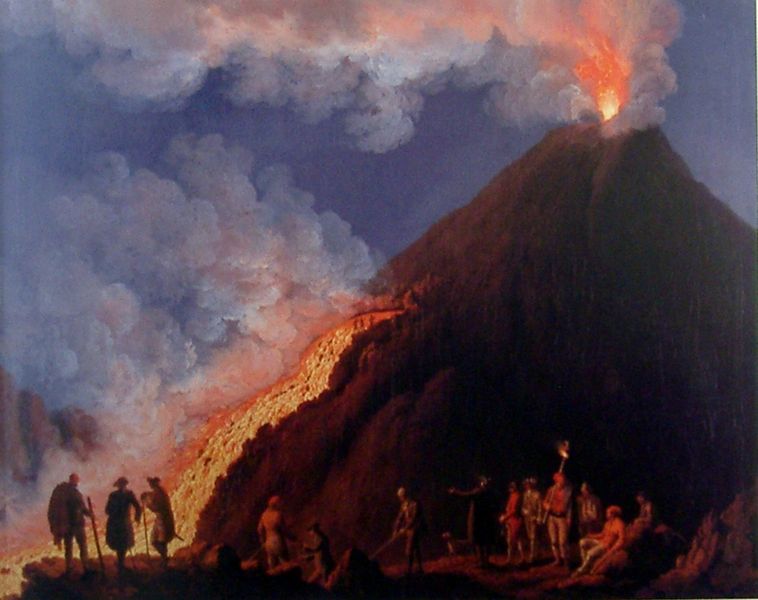
Titel: Vesuvausbruch im Jahr 1774
Künstler: Jacob Philipp Hackert
Standort: Kassel
Institution: Neue Galerie, Staatliche Museen Kassel
Schlagwörter: berg, blau, dunkel, feuer, gemälde, gestein, gruppe, himmel, wolken, fluss, gelb, himmerl, menschen, sitzen, bewegung, braun, hut, hüte, laterne, licht, männer, nacht, orange, schwarz, weiss, rot, malerei, stein, schauen, dämmerung, natur, qualm, rauch, gold, personen, stock, nachthimmel, beobachten, stab, zuschauer, berge, fels, hang, schlot, romantik, strom, angst, beobachter, dampf, warten, zusehen, glut, heiss, lava, ruß, vulkan, gefahr, stöcke, dynamik, schaulustige, staunen, forscher, macht, caspar david friedrich, fließen, zuschauen, fackel, spektakel, asche, ausbruch, retten, vesuv, vulkanausbruch, sizilien, wissenschaft, schwaz, touristen, werk, beobachtung, romanti, ätna, krater, ethna, etna, magma, lavastrom, meiler, expedition, himmek, lawa, naturkatastrophe, geologen, umbruch, faceln, stecke, spuckt